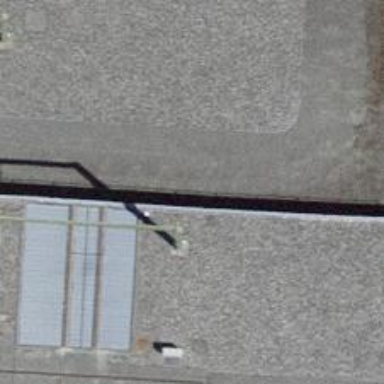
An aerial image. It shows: Endpoint of substation.